Question: in the picture a part of screenshot with a xcode printed code and the same result on an iPad simulator, can any one tell me why please?

here is the code
'''
func loadLevel() {
var clueString = ""
var solutionString = ""
var letterBits = [String]()
if let levelFileURL = Bundle.main.url(forResource: "level\(level)", withExtension: ".txt") {
if let levelContents = try? String(contentsOf: levelFileURL) {
var lines = levelContents.components(separatedBy: "
")
lines.shuffle()
for (index, line) in lines.enumerated() {
let parts = line.components(separatedBy: ": ")
let answer = parts[0]
let clue = parts[1]
clueString += "\(index + 1). \(clue)
"
let solutionWord = answer.replacingOccurrences(of: "|", with: "")
solutionString += "\(solutionWord.count) letters
"
solutions.append(solutionWord)
let bits = answer.components(separatedBy: "|")
letterBits += bits
}
}
}
print(clueString)
cluesLable.text = clueString.trimmingCharacters(in: .whitespacesAndNewlines)
answerLable.text = solutionString.trimmingCharacters(in: .whitespacesAndNewlines)
letterButtons.shuffle()
if letterButtons.count == letterBits.count {
for i in 0..<letterButtons.count {
letterButtons[i].setTitle(letterBits[i], for: .normal)
}
}
}
'''
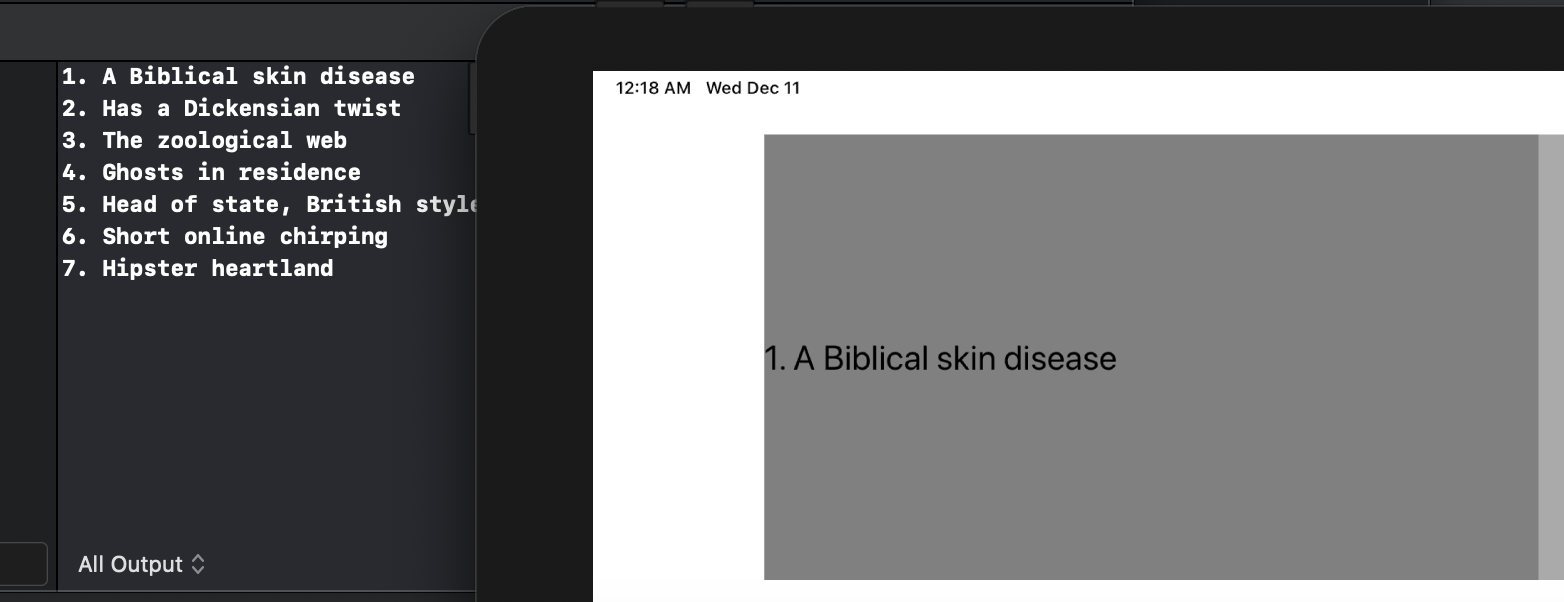
Answer: you need to remove labels line limitation in your code or your storyboard.
in code:
'''
@IBOutlet weak var descriptionLabel: UILabel!{
didSet {
self.descriptionLabel.numberOfLines = 0
}
}
'''